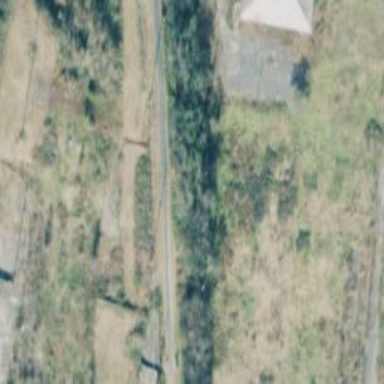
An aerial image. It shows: Abandoned railway track beside cycleway.